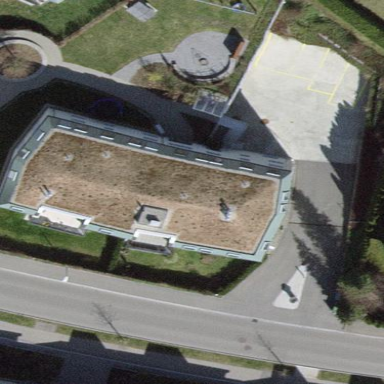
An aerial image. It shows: Building with tiled roof.